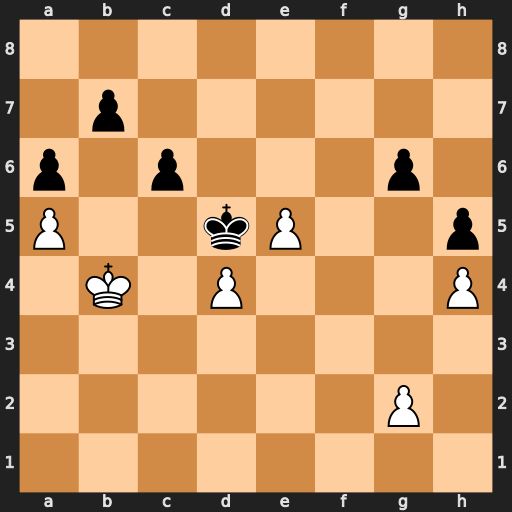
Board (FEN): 8/1p6/p1p3p1/P2kP2p/1K1P3P/8/6P1/8
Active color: w
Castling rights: -
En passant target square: -
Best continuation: g3 c5+ dxc5